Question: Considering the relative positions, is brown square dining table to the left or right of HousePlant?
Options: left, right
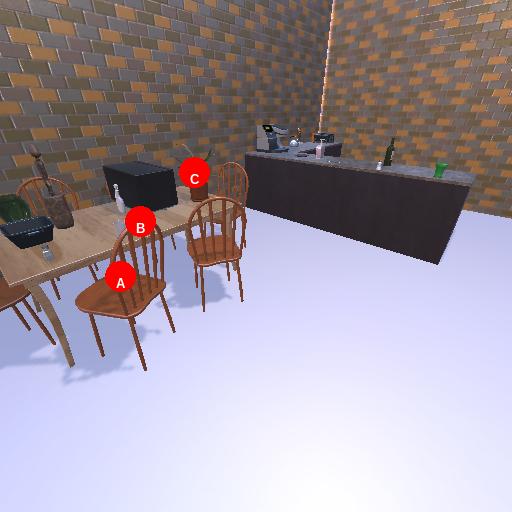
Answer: left